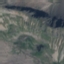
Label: HerbaceousVegetation